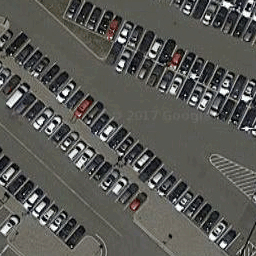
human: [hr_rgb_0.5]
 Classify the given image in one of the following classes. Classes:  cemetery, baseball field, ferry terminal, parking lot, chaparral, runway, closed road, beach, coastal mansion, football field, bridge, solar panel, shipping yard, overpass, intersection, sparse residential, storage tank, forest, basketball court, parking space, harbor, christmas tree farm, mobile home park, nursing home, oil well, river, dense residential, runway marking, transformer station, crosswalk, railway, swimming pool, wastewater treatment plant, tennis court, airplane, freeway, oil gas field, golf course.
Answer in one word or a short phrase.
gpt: parking lot